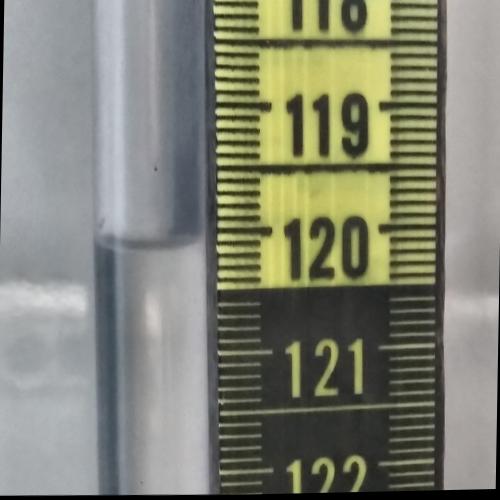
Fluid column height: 120.1 cm